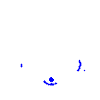
Particle: electron